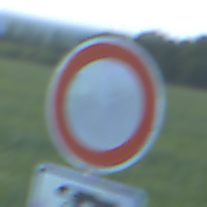
Verkehrszeichen: VerbotFahrzeugeAllerArt
Zusatzzeichen unten: MehrspurigeFahrzeugeFrei10
Umgebung: Outdoor, Nature
Tageszeit: SunriseSunset
Wetter: PartlyCloudy
Licht: Natural
Jahreszeit: NotSpecified
Kontrast: MediumContrast